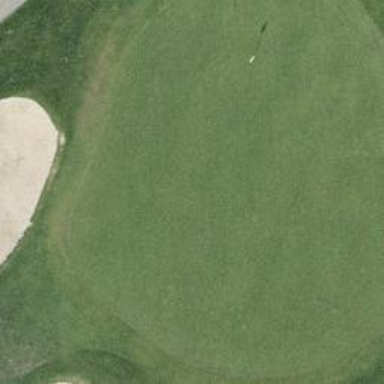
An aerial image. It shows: View of golf hole.